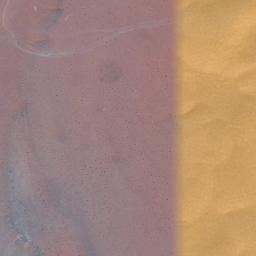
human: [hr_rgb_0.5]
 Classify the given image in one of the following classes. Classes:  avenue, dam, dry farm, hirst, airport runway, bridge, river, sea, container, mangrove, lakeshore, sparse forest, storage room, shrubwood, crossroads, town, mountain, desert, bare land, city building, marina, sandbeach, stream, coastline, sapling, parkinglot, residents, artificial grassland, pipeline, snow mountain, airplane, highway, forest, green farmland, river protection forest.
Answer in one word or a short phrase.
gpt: desert